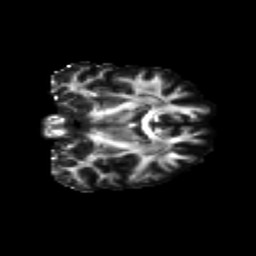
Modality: FA
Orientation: coronal
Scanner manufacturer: siemens
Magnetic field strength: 3 T
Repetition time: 9.2 s
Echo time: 0.084 s